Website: macys
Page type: customer-info-address
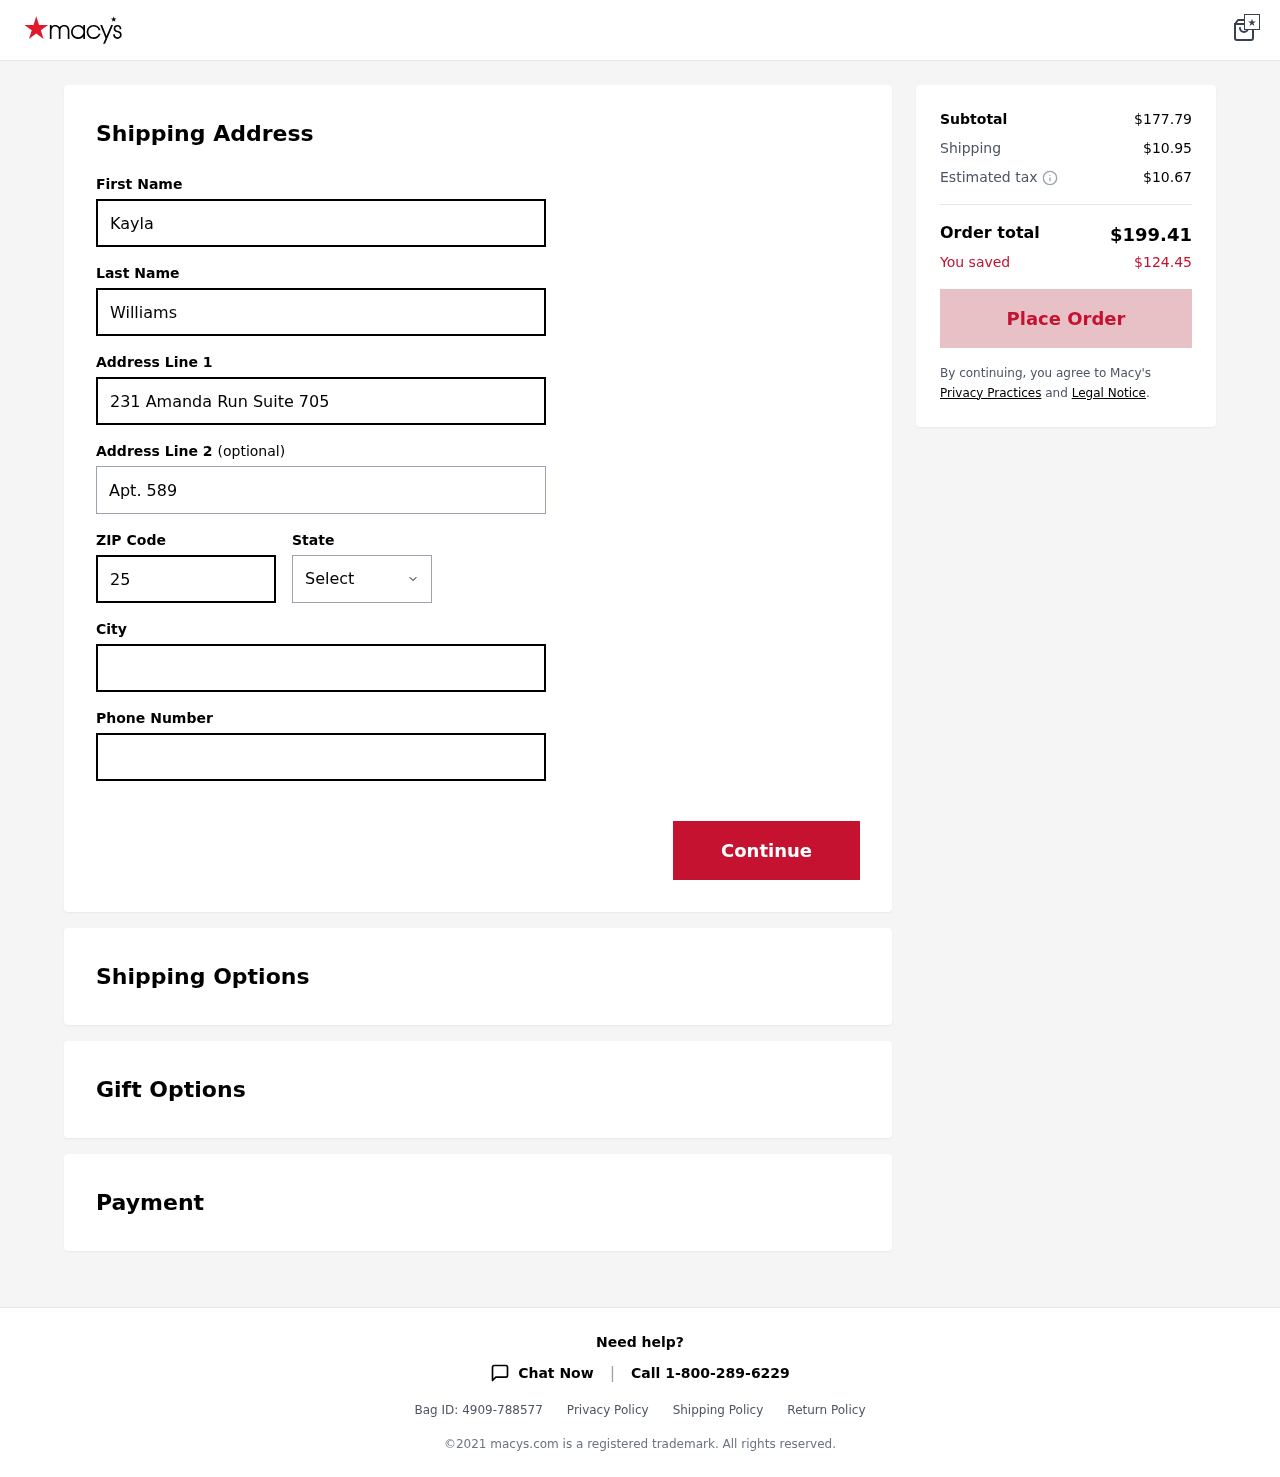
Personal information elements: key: PII_CITY
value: Floreschester
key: PII_FIRSTNAME
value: Kayla
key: PII_LASTNAME
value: Williams
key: PII_PHONE
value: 8306005890
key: PII_POSTCODE
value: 25541
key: PII_STATE
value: DC
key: PII_STREET
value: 231 Amanda Run Suite 705
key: PII_STREET2
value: Apt. 589
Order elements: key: ORDER_SUBTOTAL
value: $177.79
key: ORDER_SHIPPING_COST
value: $10.95
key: ORDER_TAX
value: $10.67
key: ORDER_TOTAL
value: $199.41
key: ORDER_SAVINGS
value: $124.45